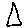
Label: triangle